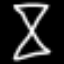
Label: hourglass